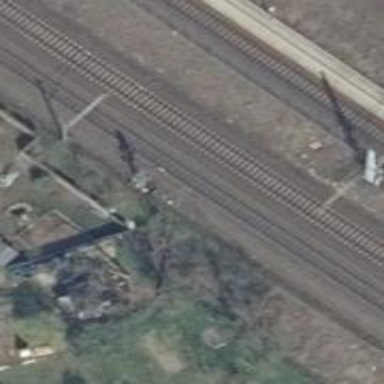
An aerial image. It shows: Railway signal.